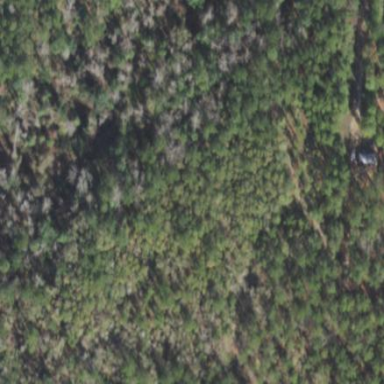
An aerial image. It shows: Mixed woodland with various types of leaves.